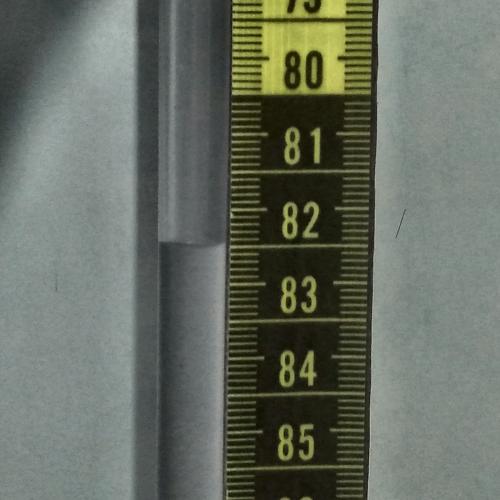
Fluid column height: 82.5 cm